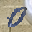
Label: 0